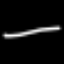
Label: line